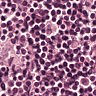
Metastatic tissue present: no